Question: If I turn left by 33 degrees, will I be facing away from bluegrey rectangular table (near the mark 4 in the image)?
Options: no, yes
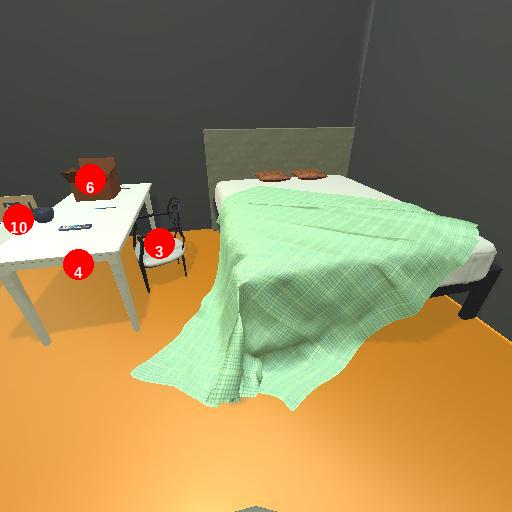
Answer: no